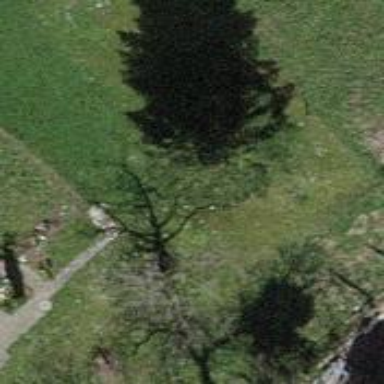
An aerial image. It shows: Beautiful tree in nature.